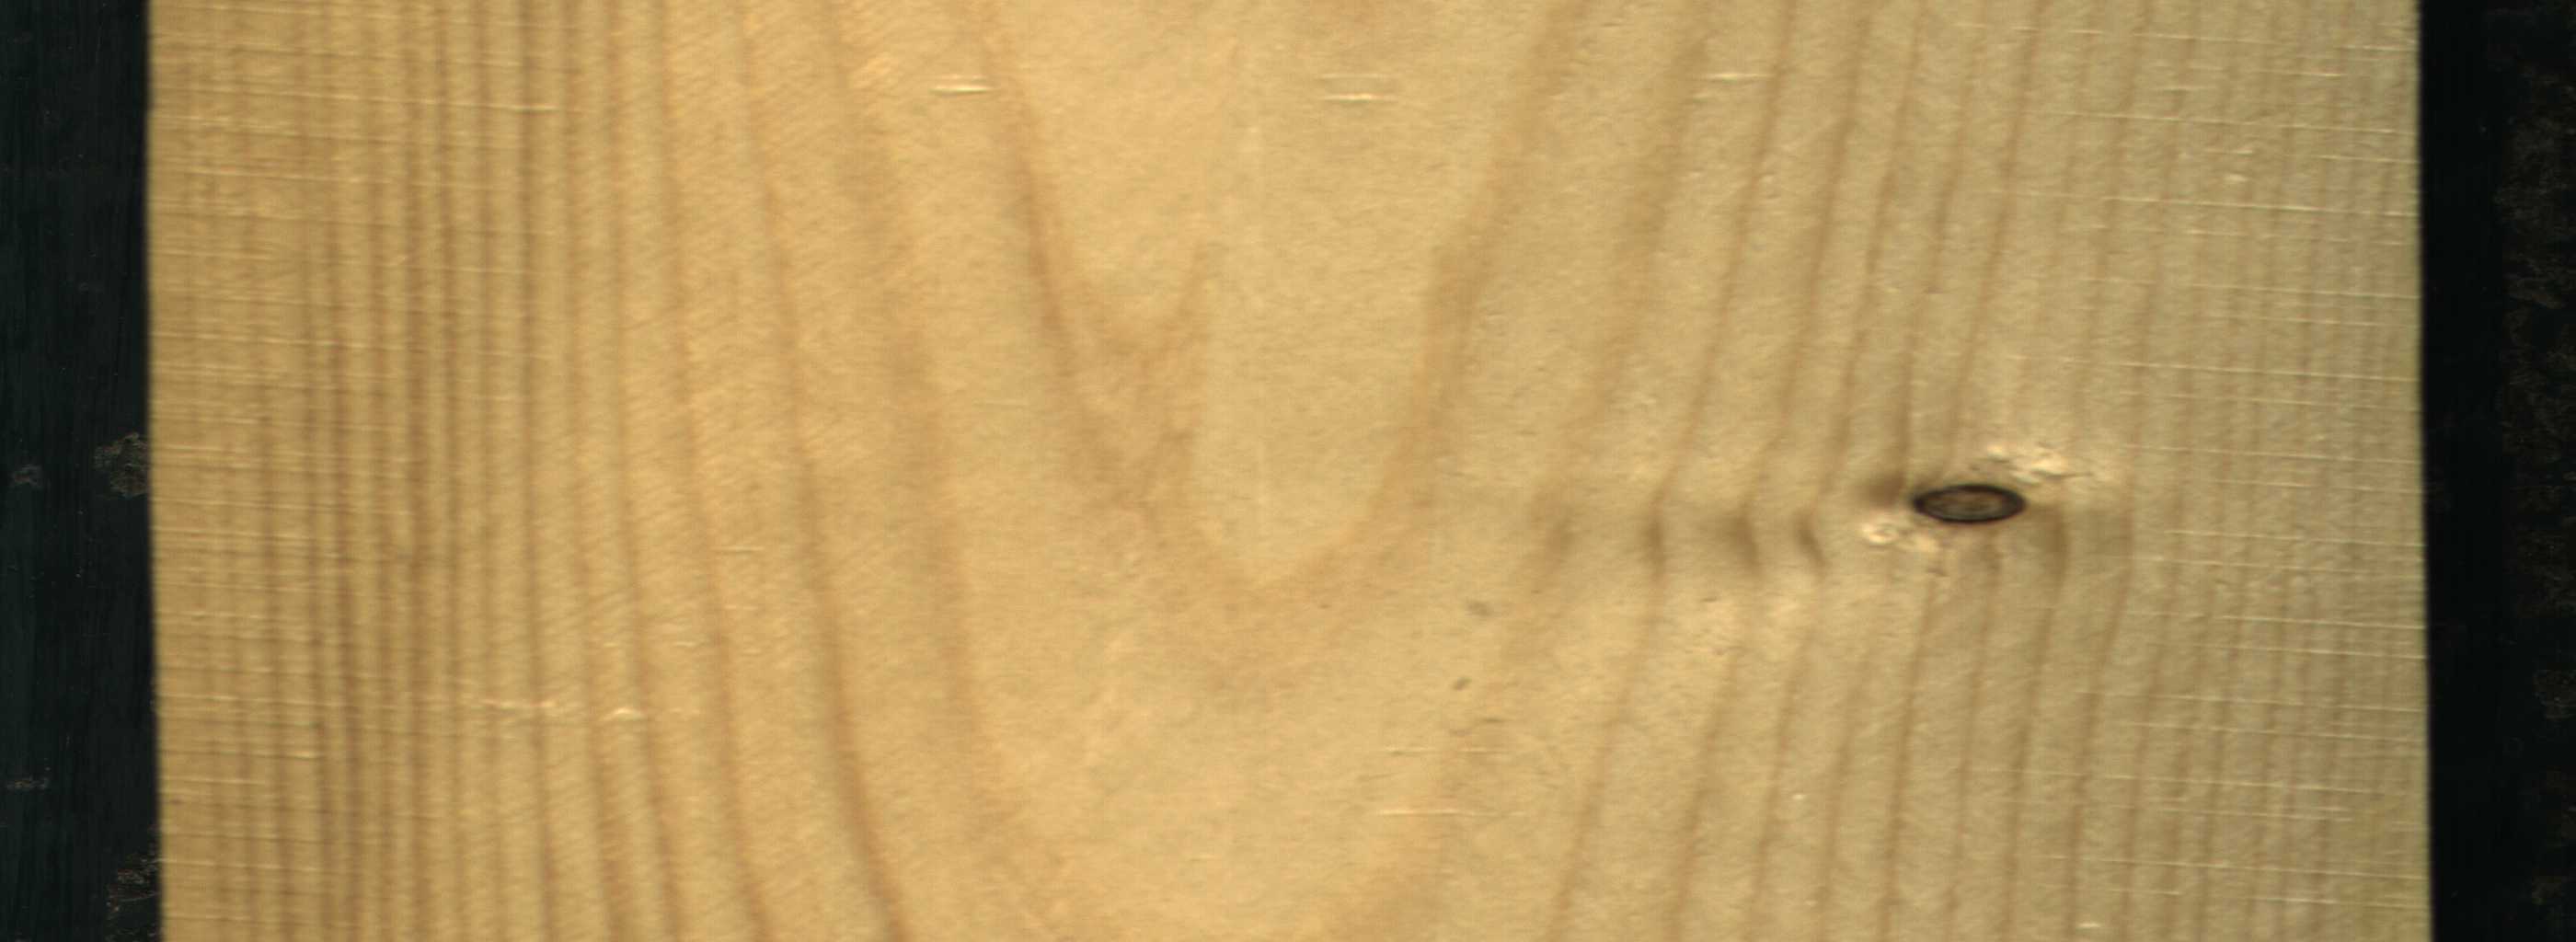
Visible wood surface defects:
Dead_Knot